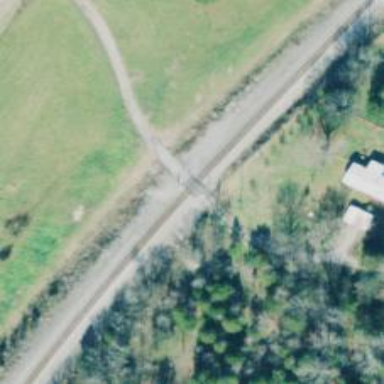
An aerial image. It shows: Railway track.